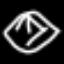
Label: diamond